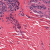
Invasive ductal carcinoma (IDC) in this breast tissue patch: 0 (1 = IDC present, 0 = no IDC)